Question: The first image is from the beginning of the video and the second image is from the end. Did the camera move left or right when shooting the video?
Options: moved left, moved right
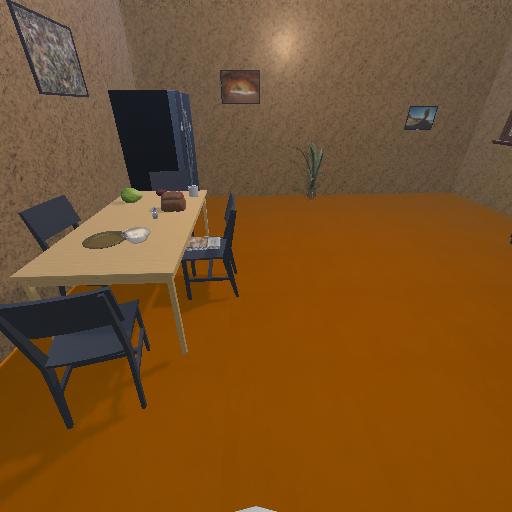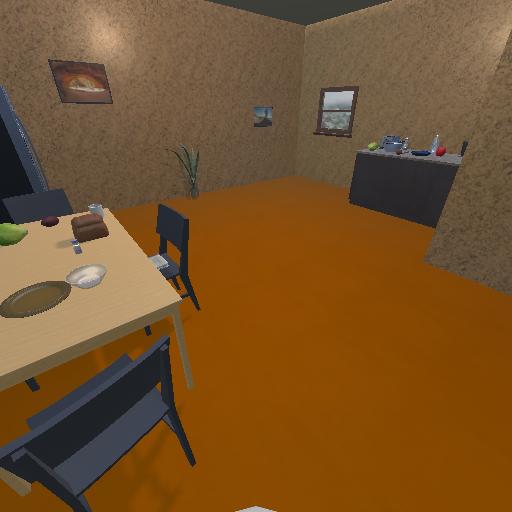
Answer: moved left